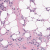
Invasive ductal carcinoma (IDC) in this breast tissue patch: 0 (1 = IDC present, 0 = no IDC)